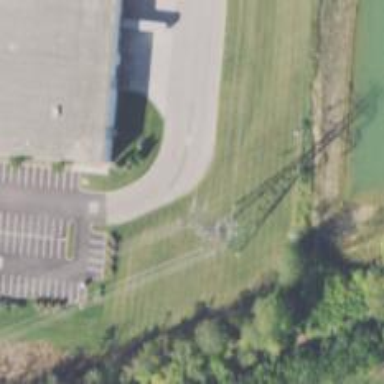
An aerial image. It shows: Lattice structure tower.